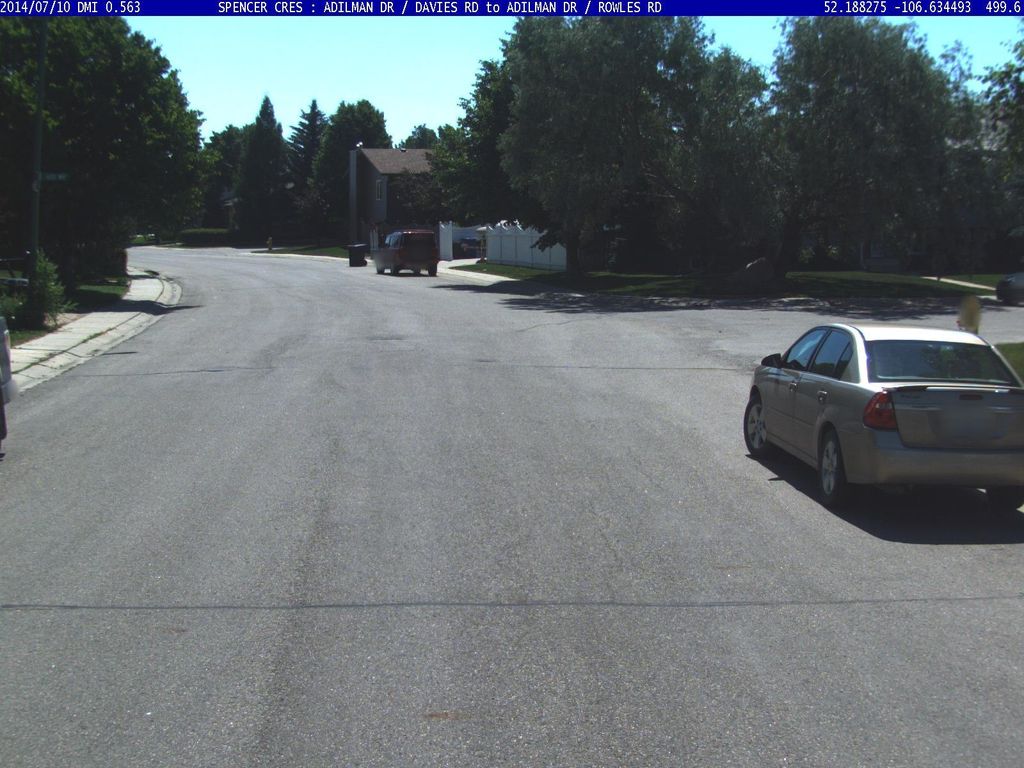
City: saskatoon